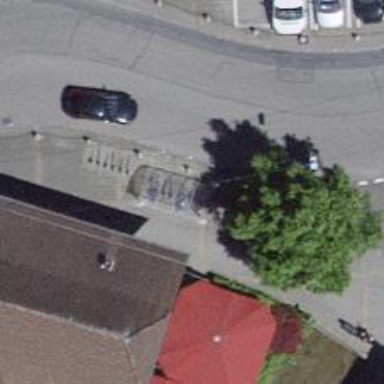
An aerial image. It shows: Bicycle parking area with wall loops for securing bikes.